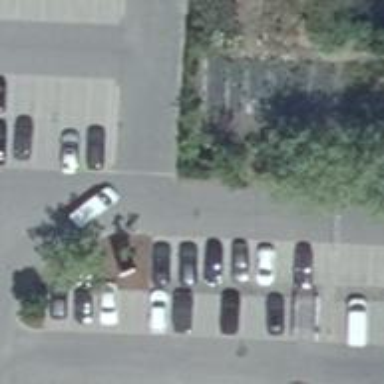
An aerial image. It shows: Asphalt parking aisle with diagonal parking lanes on both sides.